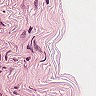
Metastatic tissue present: no